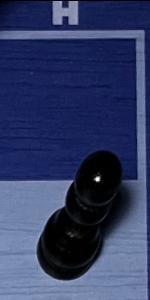
Label: Pawn_Black